Field crop: maize
Growth stage: 1
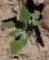
Species: chenopodium